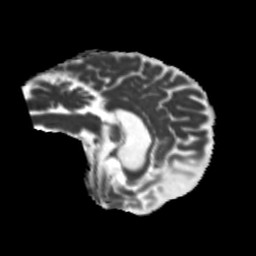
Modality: MD
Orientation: sagittal
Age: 76
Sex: female
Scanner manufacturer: siemens
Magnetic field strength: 3 T
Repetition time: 5.25 s
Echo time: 0.08 s